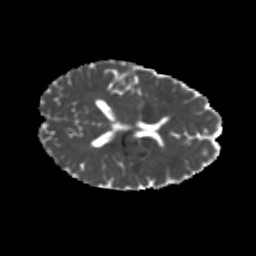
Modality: MD
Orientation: axial
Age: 24
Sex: male
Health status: healthy
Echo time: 0.074 s